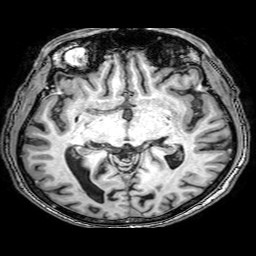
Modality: T1w
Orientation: coronal
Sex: male
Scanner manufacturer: philips
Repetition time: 0.008214 s
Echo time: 0.00379 s